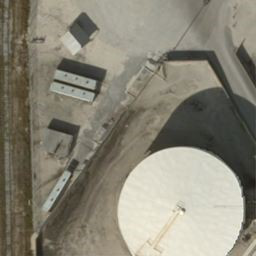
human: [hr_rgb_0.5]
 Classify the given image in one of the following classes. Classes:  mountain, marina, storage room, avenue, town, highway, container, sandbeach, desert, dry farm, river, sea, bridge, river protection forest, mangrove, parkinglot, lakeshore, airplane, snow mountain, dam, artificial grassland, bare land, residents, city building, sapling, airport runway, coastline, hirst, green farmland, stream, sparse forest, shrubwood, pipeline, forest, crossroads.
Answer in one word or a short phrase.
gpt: storage room